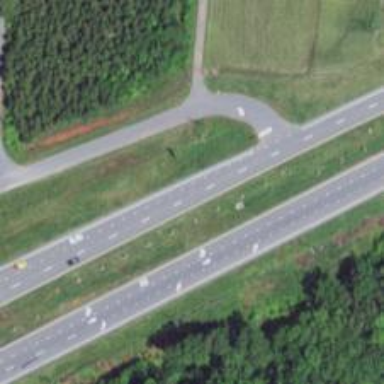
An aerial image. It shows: Trunk highway.